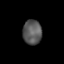
Tissue: lung
Cell type: Others
Senescence score: 0.2049
Nuclear area (px): 457
Mean DAPI intensity: 88.184